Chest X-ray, PA view. Patient: 25 years old, sex F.
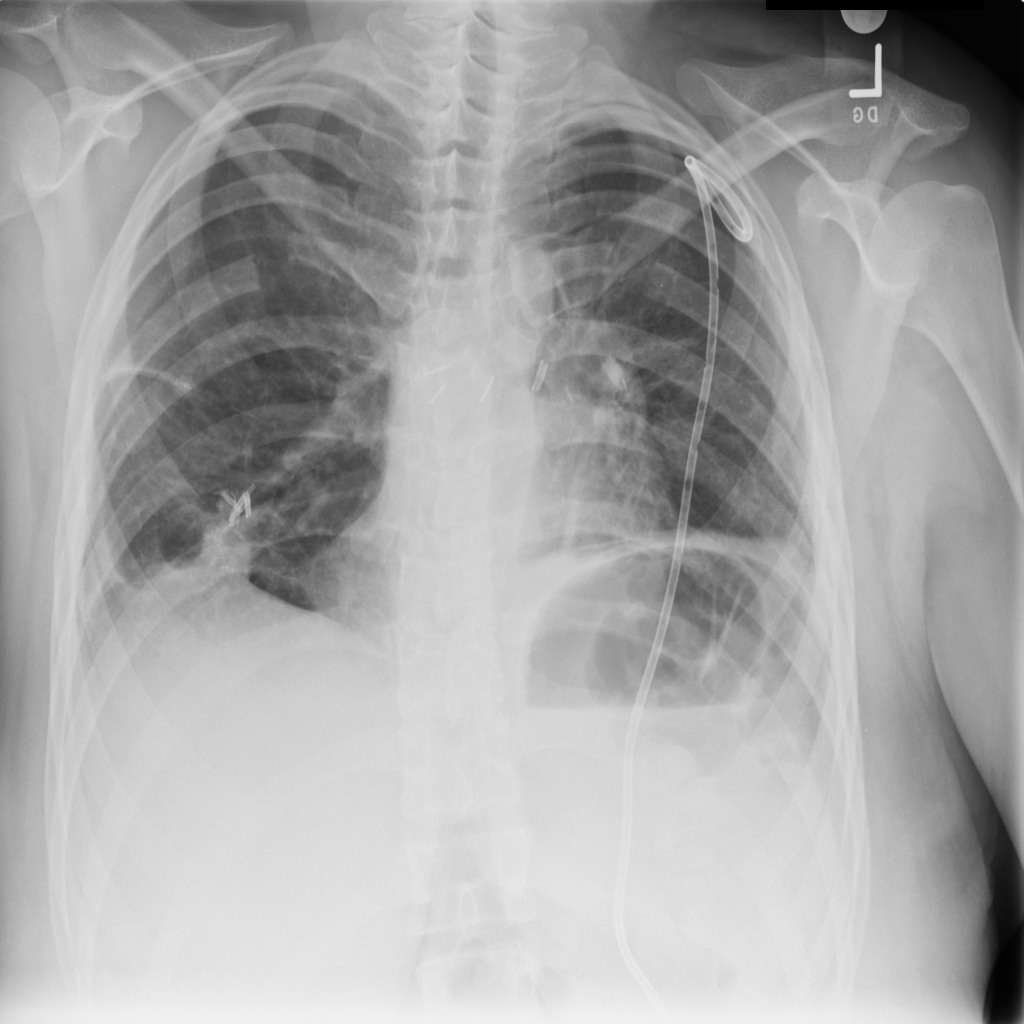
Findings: No Finding